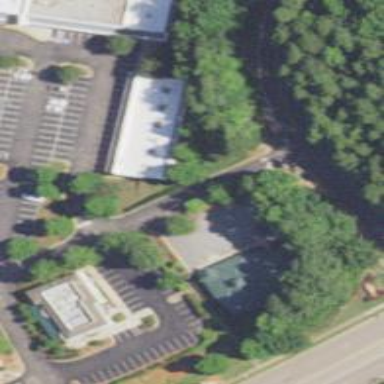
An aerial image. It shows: Fitness center located in leisure land.